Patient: sex M, age 66
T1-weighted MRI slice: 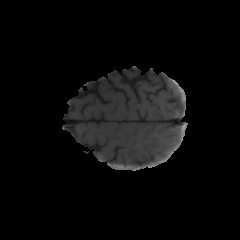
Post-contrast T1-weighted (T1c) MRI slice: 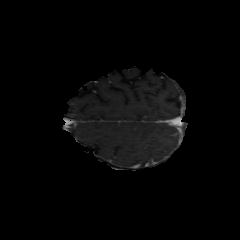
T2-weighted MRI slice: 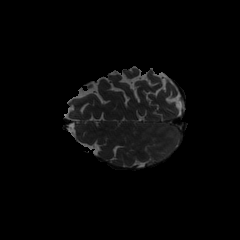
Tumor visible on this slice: no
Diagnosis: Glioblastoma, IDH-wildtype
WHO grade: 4